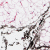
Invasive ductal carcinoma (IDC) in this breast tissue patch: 0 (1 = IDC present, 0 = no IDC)